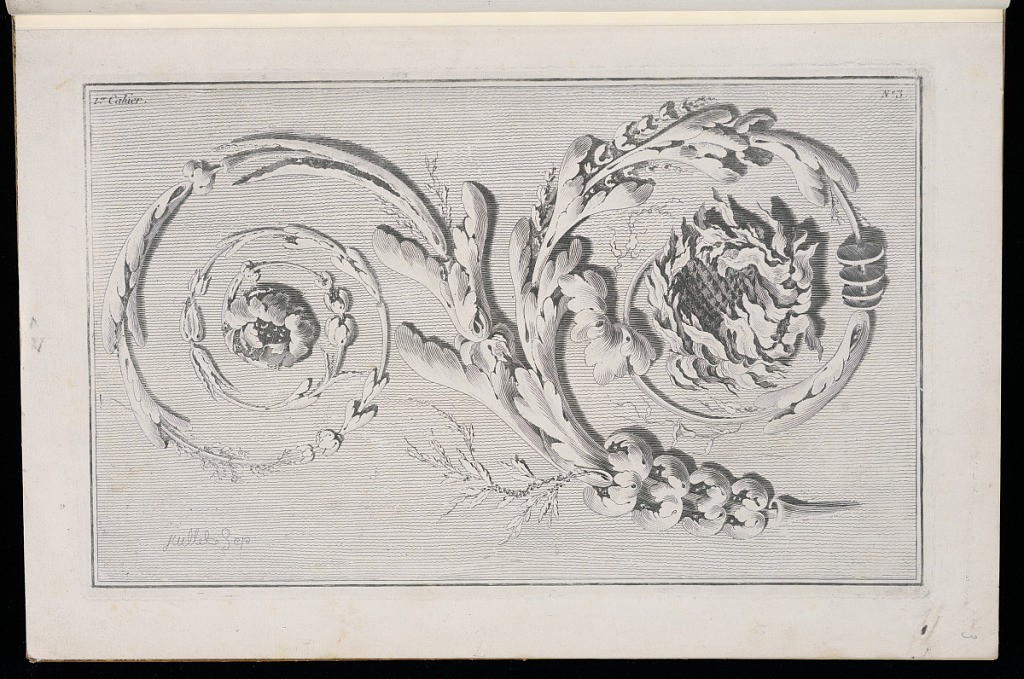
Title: Scrolling Foliate Ornament Design
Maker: Henri Sallembier, French, ca. 1753 - 1820
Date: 1777
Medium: Etching on laid paper
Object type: Print
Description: A scrolling foliate ornament design with leaf, rinceaux, floral, and rosette motifs. The plate is signed and numbered.